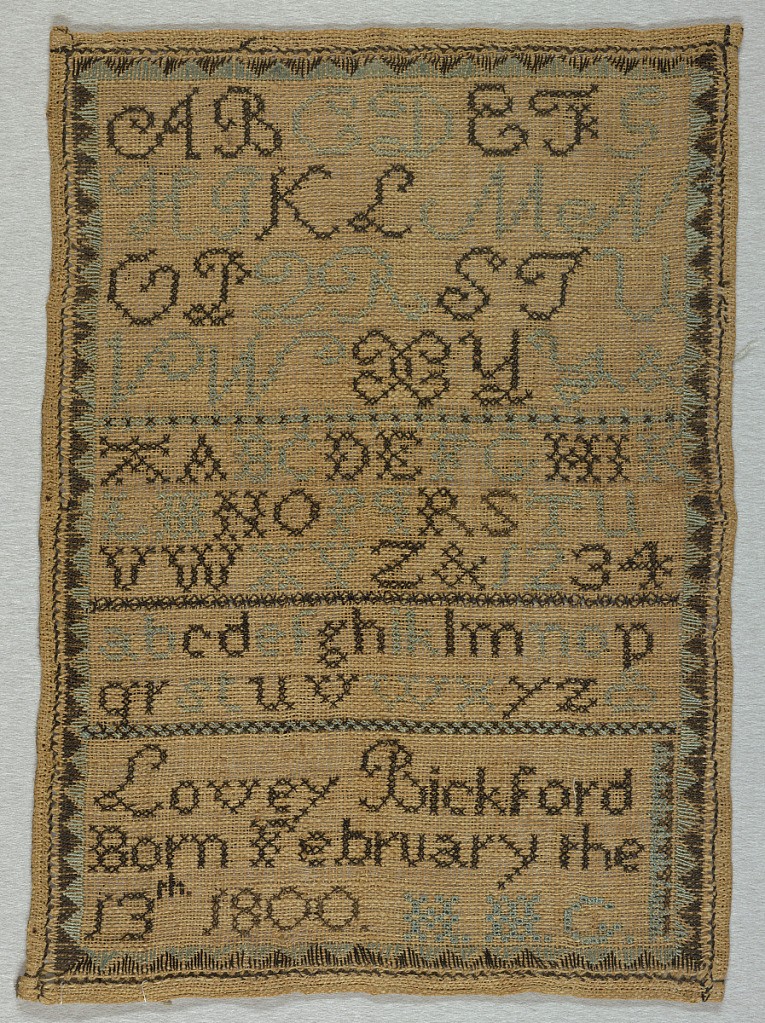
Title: Sampler
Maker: Lovey Bickford, American, b. 1800
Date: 1805–15
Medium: silk embroidery on linen foundation Technique: embroidered in satin, cross, stem, eyelet and herringbone stitches on plain weave foundation
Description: Several bands of alphabets and numerals separated by narrow geometric borders, embroidered in black and light blue, with an inscription.